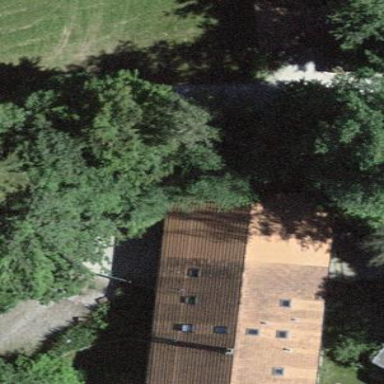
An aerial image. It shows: Farm building.